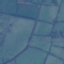
Land use / land cover class: Pasture